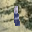
Label: 1